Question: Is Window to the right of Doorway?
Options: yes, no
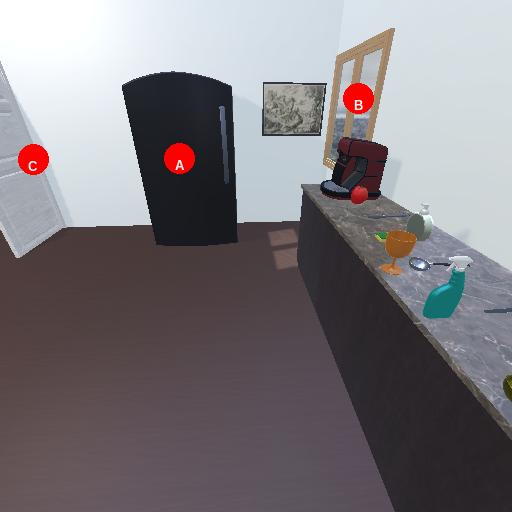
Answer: yes